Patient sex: M
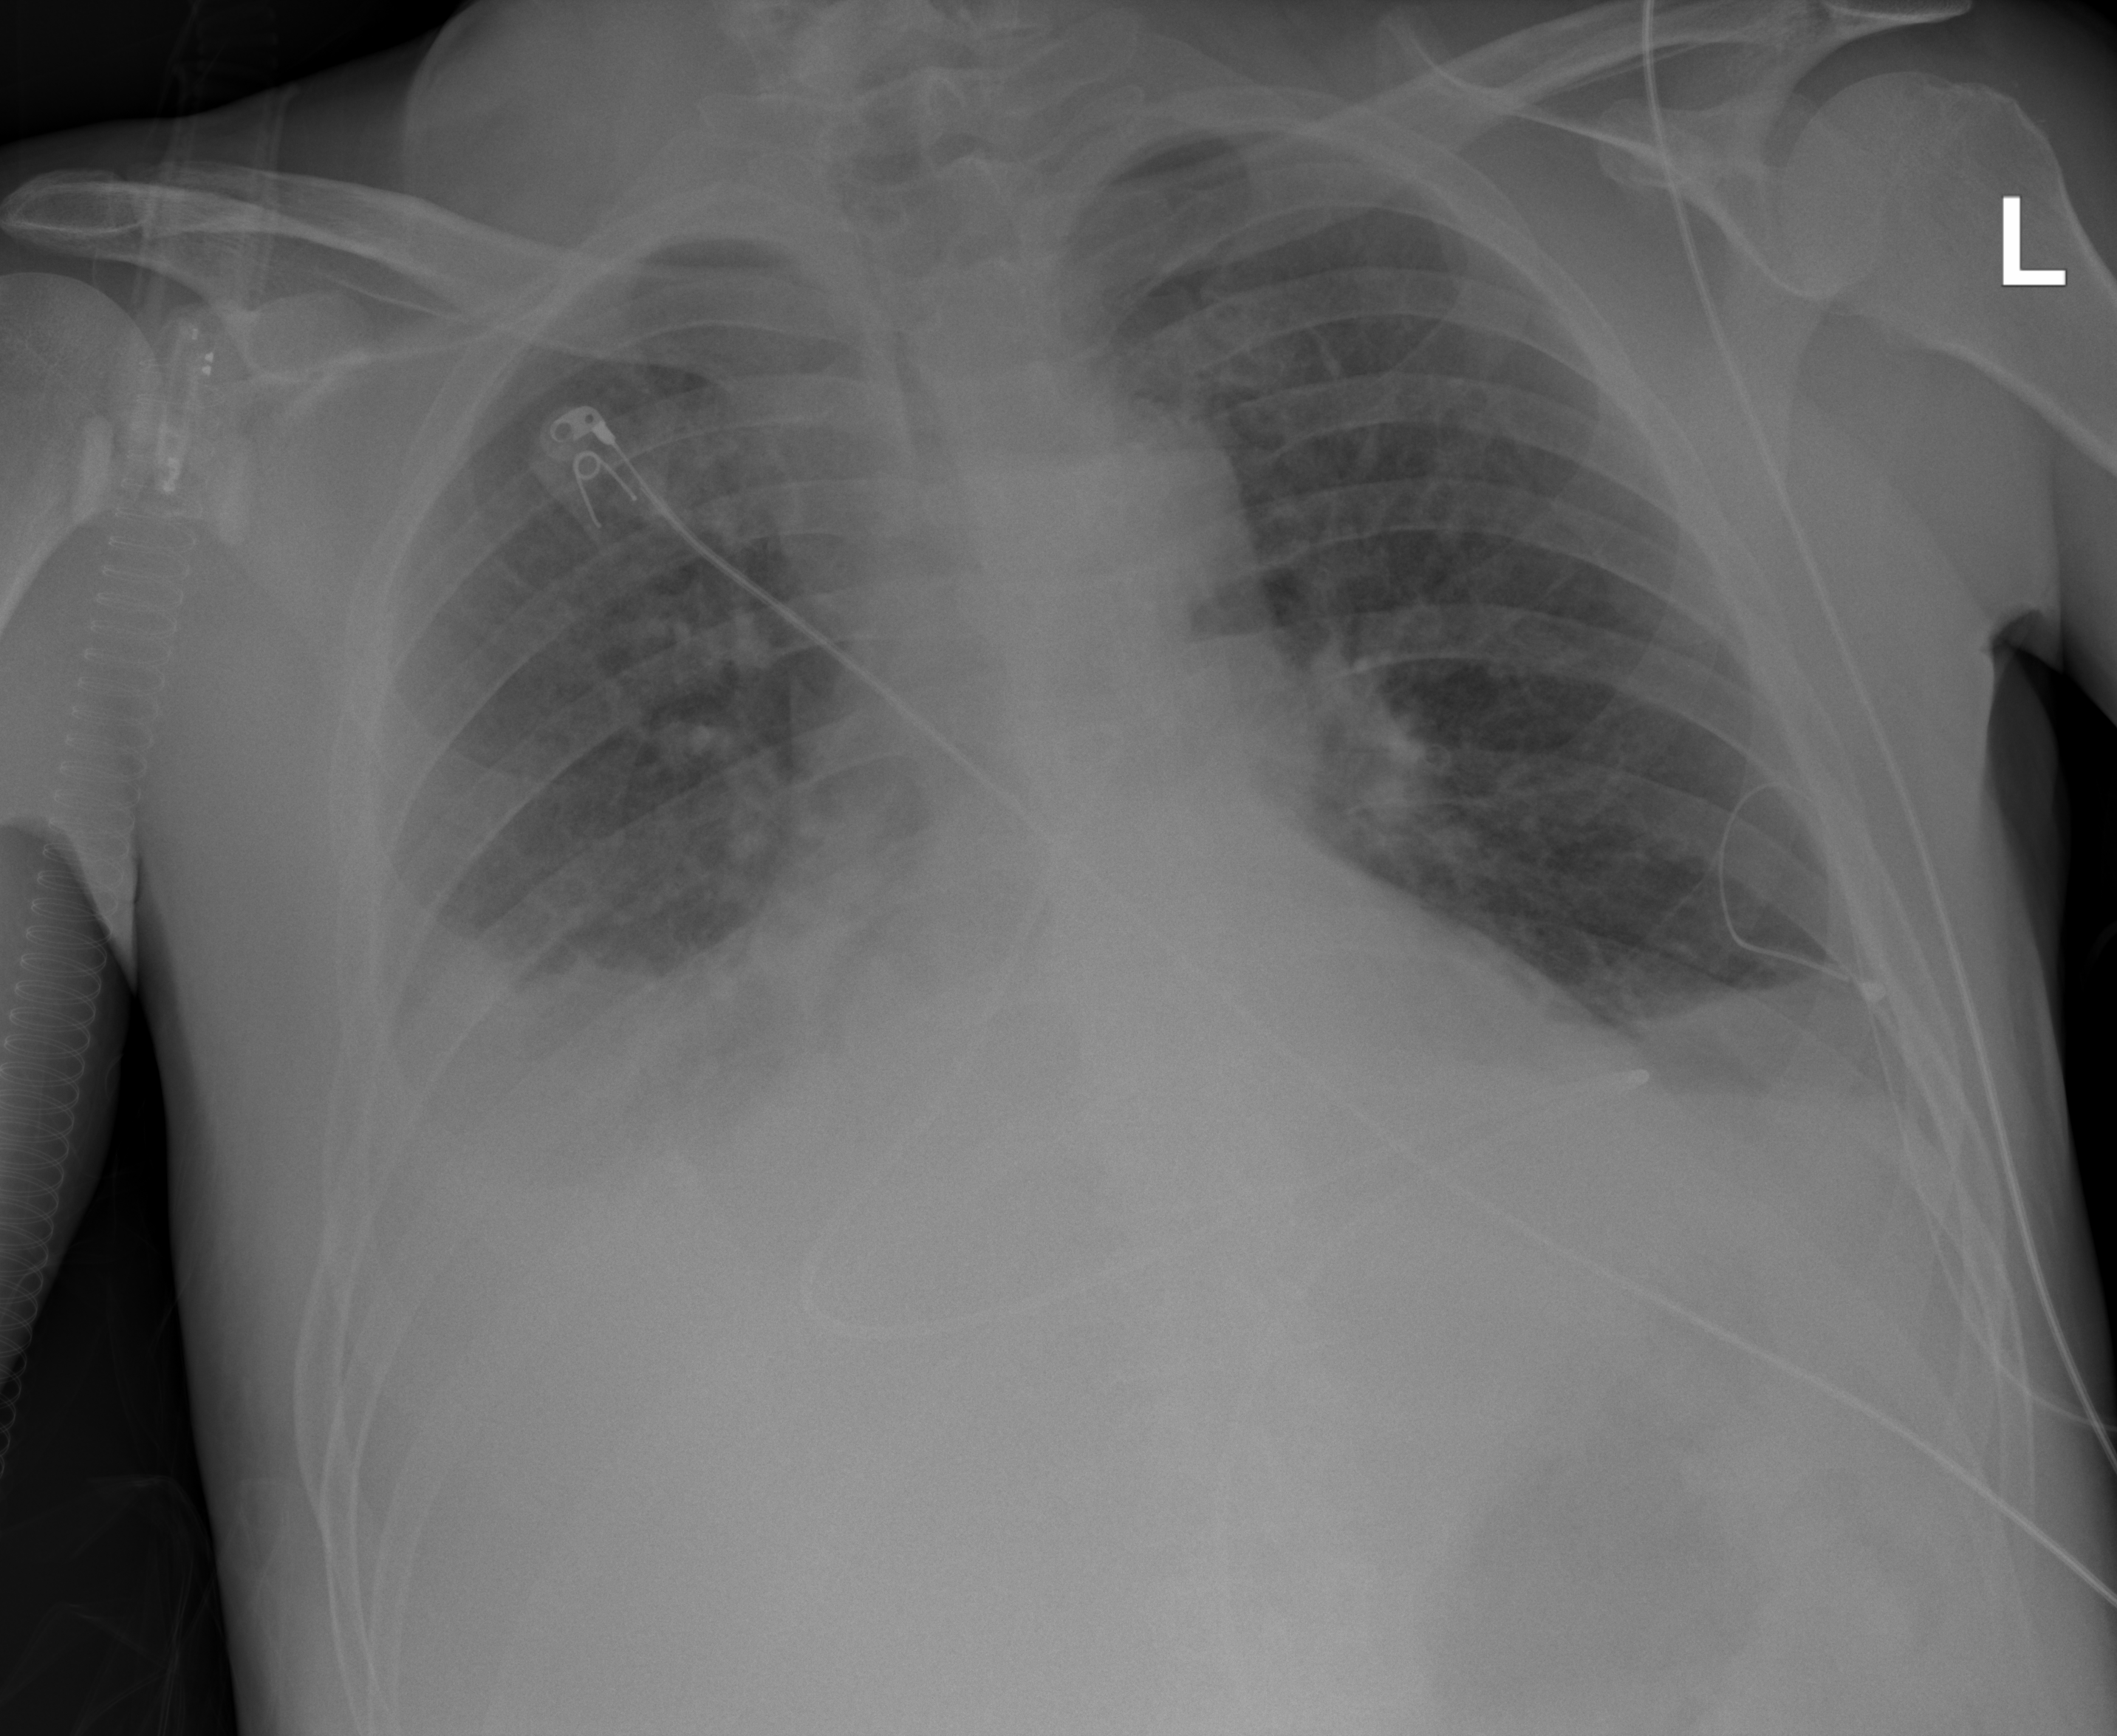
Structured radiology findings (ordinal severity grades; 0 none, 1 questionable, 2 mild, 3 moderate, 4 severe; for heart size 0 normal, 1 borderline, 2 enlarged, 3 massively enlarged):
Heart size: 0
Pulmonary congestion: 2
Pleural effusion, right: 3
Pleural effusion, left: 2
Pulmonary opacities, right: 0
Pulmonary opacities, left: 0
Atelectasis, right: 2
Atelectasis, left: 2